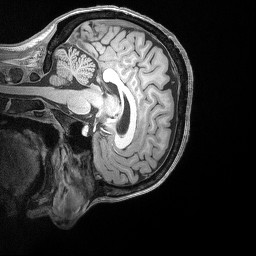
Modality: T1w
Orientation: sagittal
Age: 29
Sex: female
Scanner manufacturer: siemens
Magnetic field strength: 3 T
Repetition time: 2.53 s
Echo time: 0.00164 s